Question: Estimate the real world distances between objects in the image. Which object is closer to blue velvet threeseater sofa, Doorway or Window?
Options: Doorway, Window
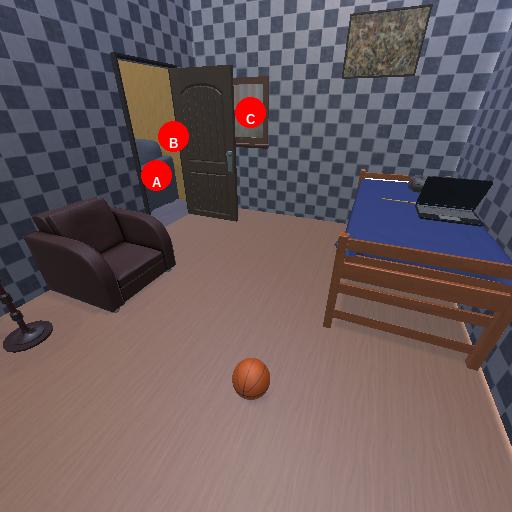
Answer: Doorway